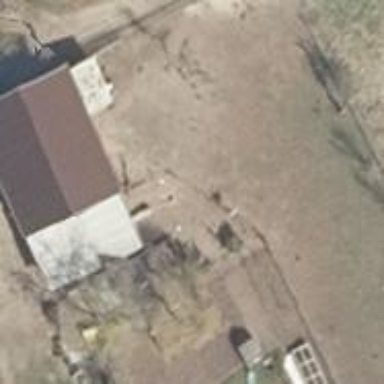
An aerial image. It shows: Shed.